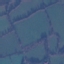
Label: Pasture